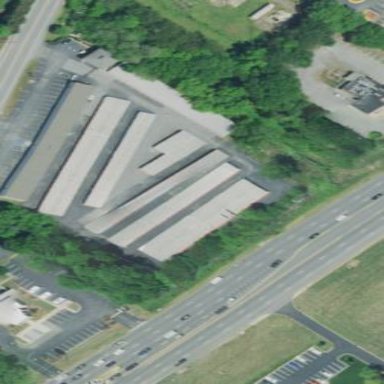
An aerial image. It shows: Commercial area with storage rental shop.